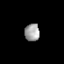
Tissue: prostate
Cell type: Myeloid cells
Senescence score: 0.6995
Nuclear area (px): 255
Mean DAPI intensity: 163.035